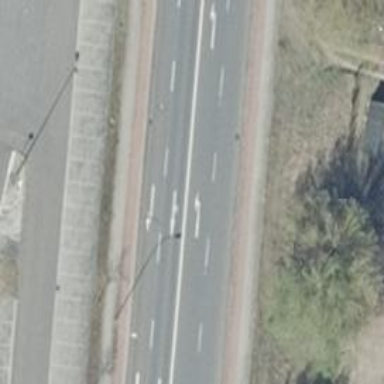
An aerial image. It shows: Tertiary road with asphalt surface.